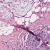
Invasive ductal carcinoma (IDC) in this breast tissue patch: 1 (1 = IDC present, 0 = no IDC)